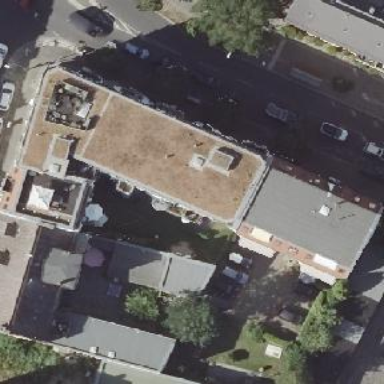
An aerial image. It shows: Part of building.